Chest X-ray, PA view. Patient: 70 years old, sex M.
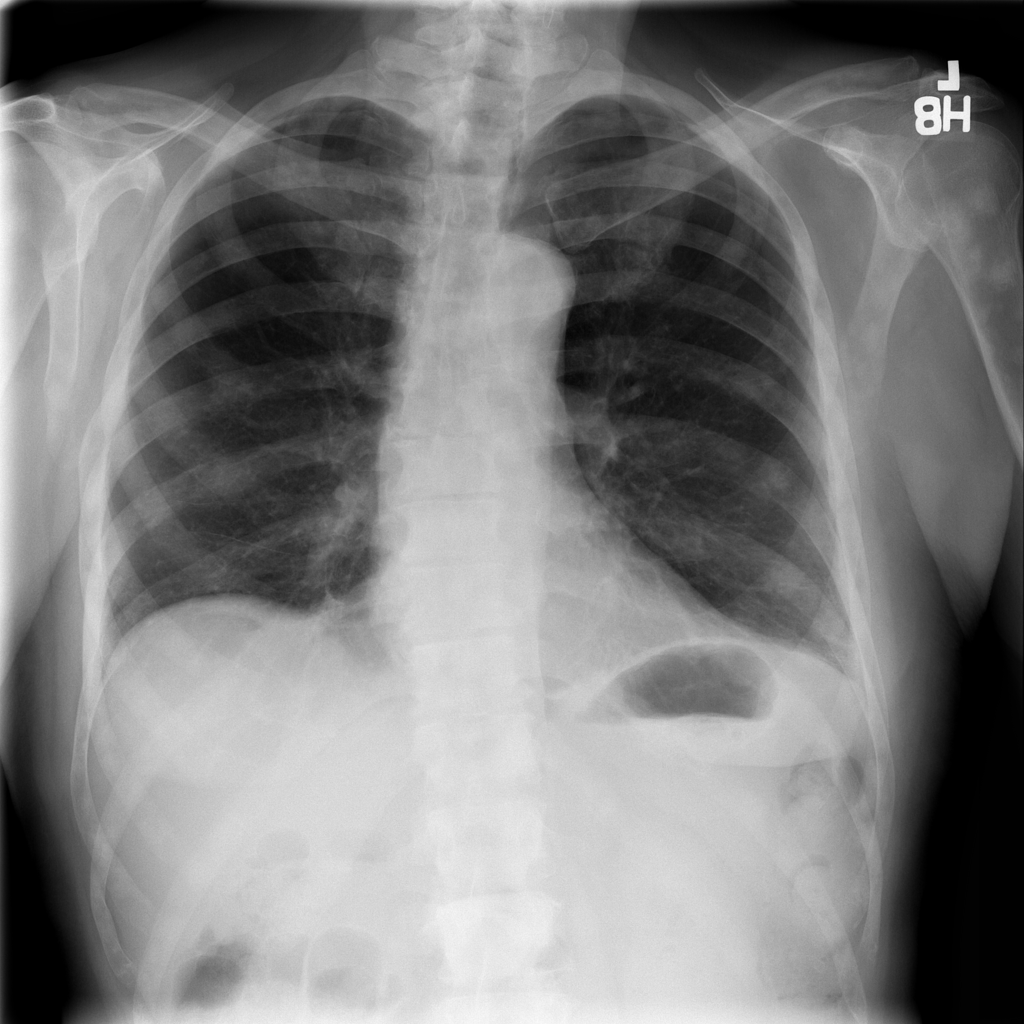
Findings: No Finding